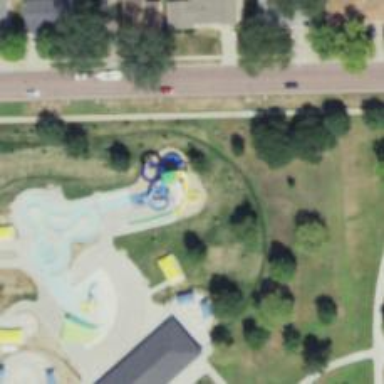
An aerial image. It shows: Water slide attraction.